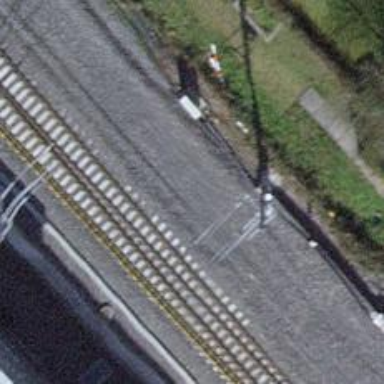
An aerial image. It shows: Single-track railway with electrified contact lines.